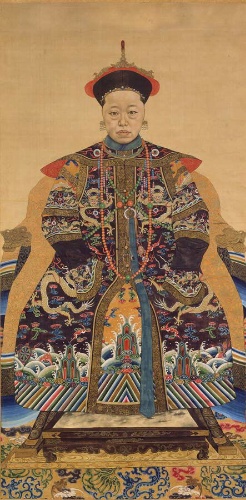
Date: 19th century
Object type: Hanging scroll
Classification: Paintings
Medium: Hanging scroll; ink and color on silk
Culture: China
Period: Qing dynasty (1644–1911)
Dimensions: Image: 67 1/2 × 33 1/2 in. (171.5 × 85.1 cm)
Overall with mounting: 9 ft. 1 in. × 41 1/8 in. (276.9 × 104.5 cm)
Overall with knobs: 9 ft. 1 in. × 45 1/4 in. (276.9 × 114.9 cm)
Department: Asian Art
Credit line: Rogers Fund, 1942
Accession year: 1942
Repository: Metropolitan Museum of Art, New York, NY
Tags: Portraits|Women|Dragons